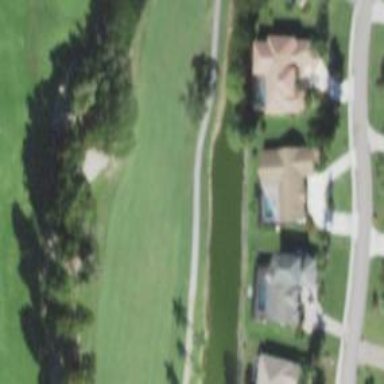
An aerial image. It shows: Grassy area designated as golf fairway.